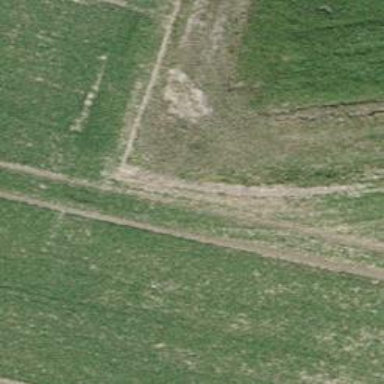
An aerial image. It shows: Grass track with grade5 track type.